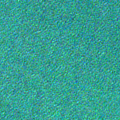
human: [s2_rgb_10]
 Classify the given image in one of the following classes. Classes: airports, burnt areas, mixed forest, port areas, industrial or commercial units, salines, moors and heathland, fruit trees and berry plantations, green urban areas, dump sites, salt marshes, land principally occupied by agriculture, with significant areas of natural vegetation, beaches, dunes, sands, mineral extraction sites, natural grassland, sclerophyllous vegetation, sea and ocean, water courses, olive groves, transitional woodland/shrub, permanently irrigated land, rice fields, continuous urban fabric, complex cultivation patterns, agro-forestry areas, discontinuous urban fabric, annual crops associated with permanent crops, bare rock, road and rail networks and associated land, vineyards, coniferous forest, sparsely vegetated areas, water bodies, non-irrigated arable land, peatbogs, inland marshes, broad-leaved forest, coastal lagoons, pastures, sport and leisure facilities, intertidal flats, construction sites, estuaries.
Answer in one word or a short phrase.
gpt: sea and ocean